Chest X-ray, AP view. Patient: 33 years old, sex M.
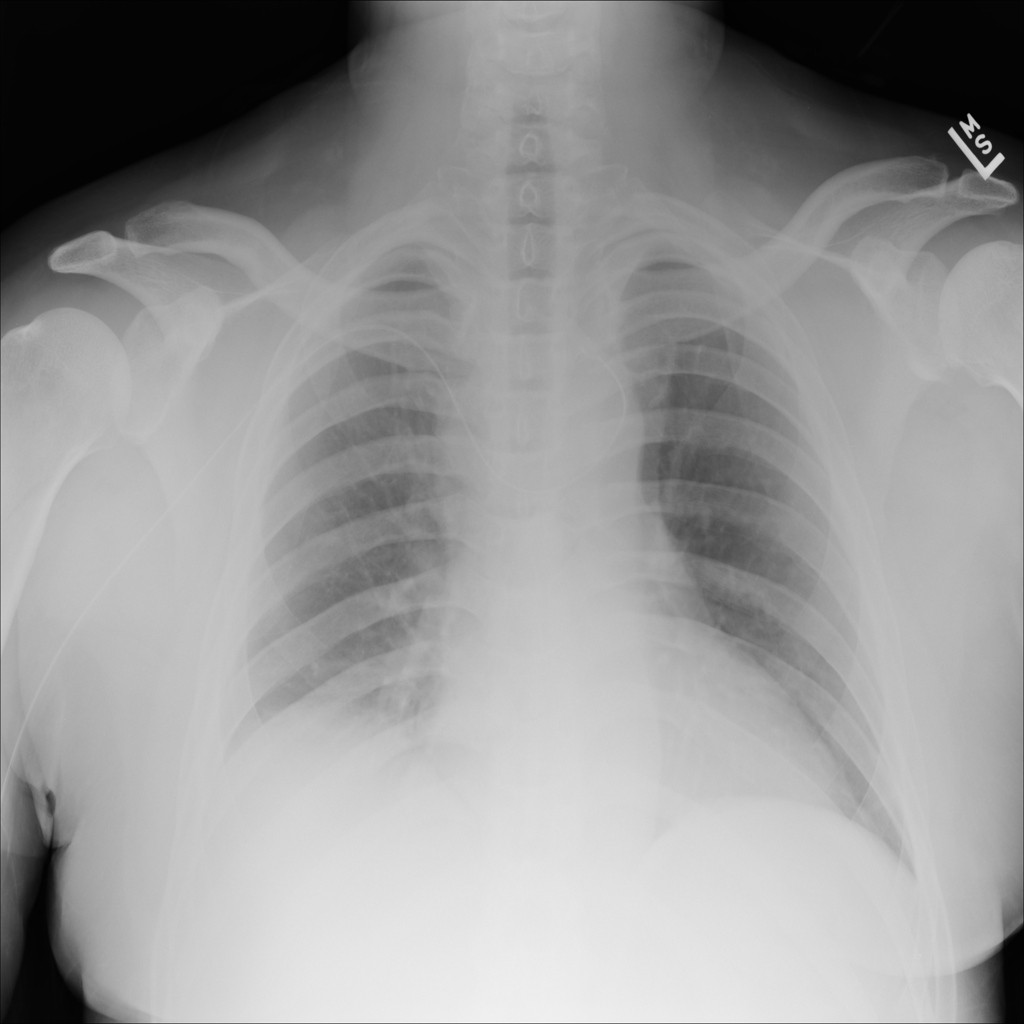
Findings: No Finding